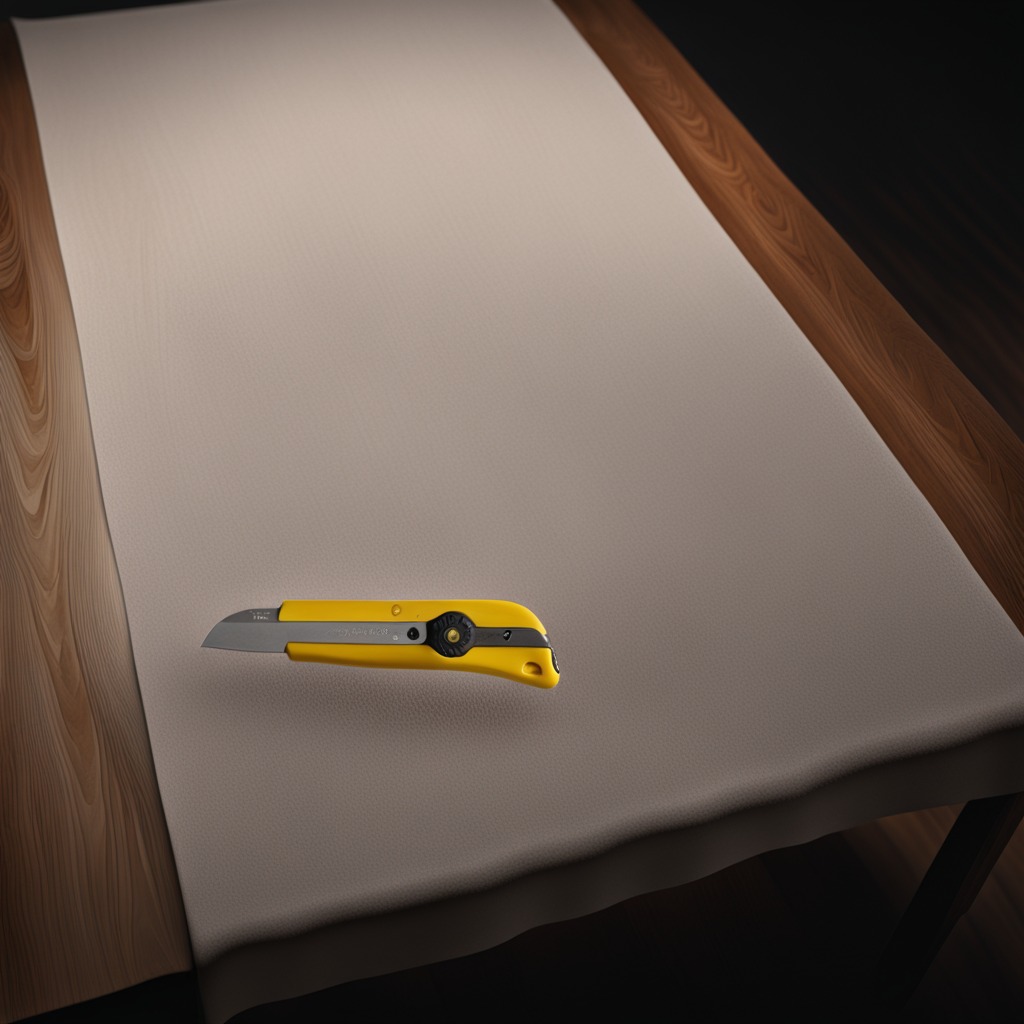
A utility knife lying on a wooden table inside a workshop at night.